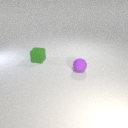
small purple rubber sphere to the right of small green rubber cube